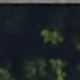
Vehicle type: Motorcycle